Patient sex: F
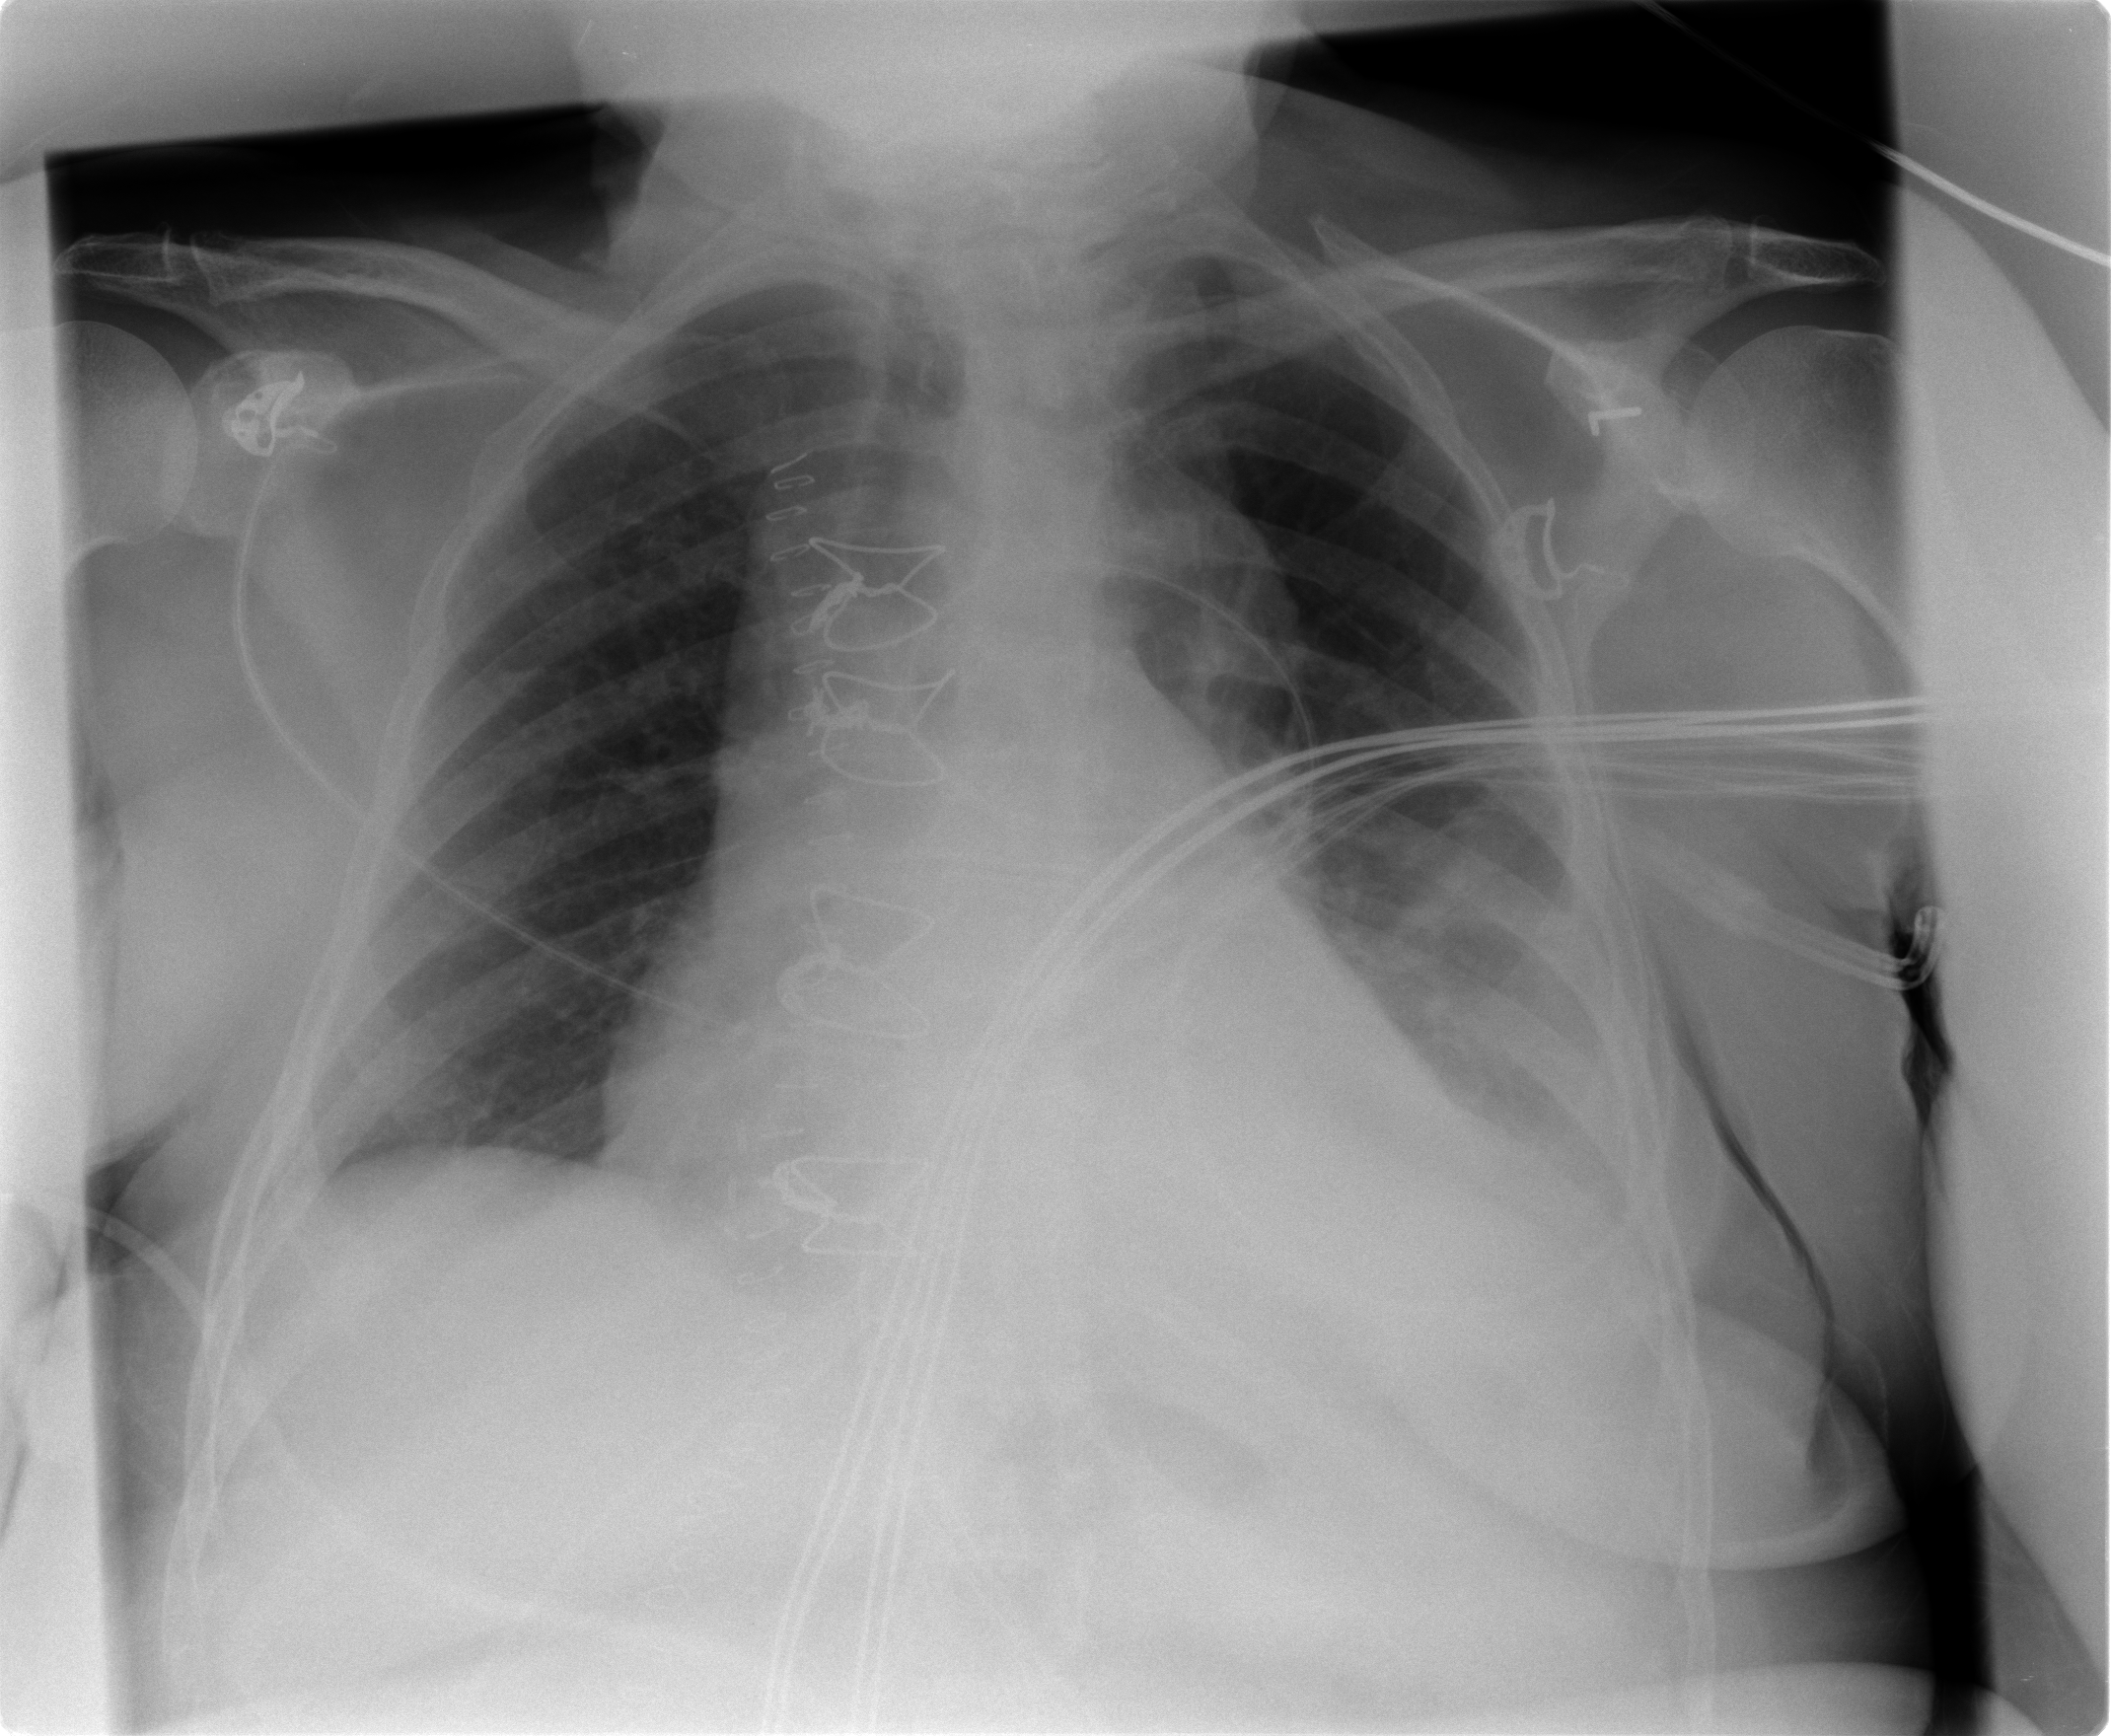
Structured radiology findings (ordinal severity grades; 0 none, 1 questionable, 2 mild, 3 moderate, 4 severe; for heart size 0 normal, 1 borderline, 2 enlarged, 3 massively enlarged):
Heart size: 2
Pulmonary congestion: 1
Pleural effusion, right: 1
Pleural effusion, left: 2
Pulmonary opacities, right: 0
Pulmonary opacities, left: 0
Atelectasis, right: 1
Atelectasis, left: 2